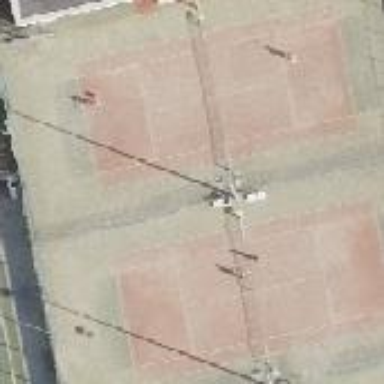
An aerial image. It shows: Tennis court on pitch designated for leisure land.